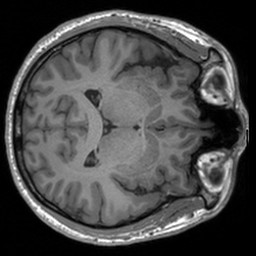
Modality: T1w
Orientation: axial
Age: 24
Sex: male
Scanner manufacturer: siemens
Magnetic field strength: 3 T
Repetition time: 1.9 s
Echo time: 0.00226 s